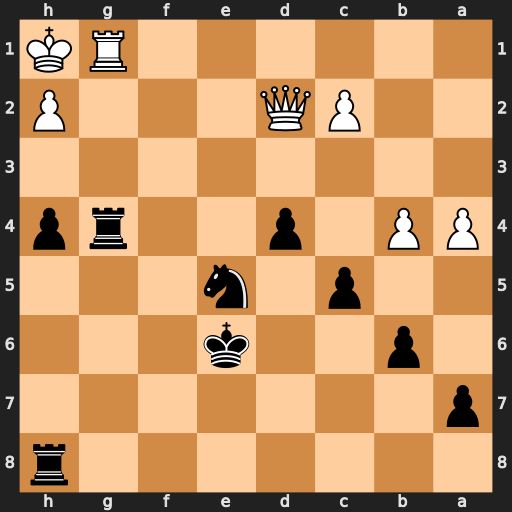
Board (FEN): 7r/p7/1p2k3/2p1n3/PP1p2rp/8/2PQ3P/6RK
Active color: b
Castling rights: -
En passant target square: -
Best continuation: Rxg1+ Kxg1 Nf3+ Kg2 Nxd2